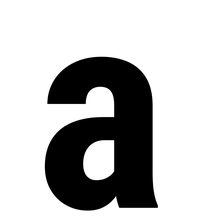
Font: Roboto_Condensed_Bold